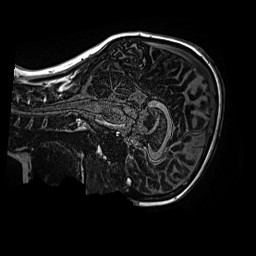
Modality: MP2RAGE
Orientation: sagittal
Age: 13
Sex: female
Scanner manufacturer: siemens
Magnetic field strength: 3 T
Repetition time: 4 s
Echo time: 0.00299 s